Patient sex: M
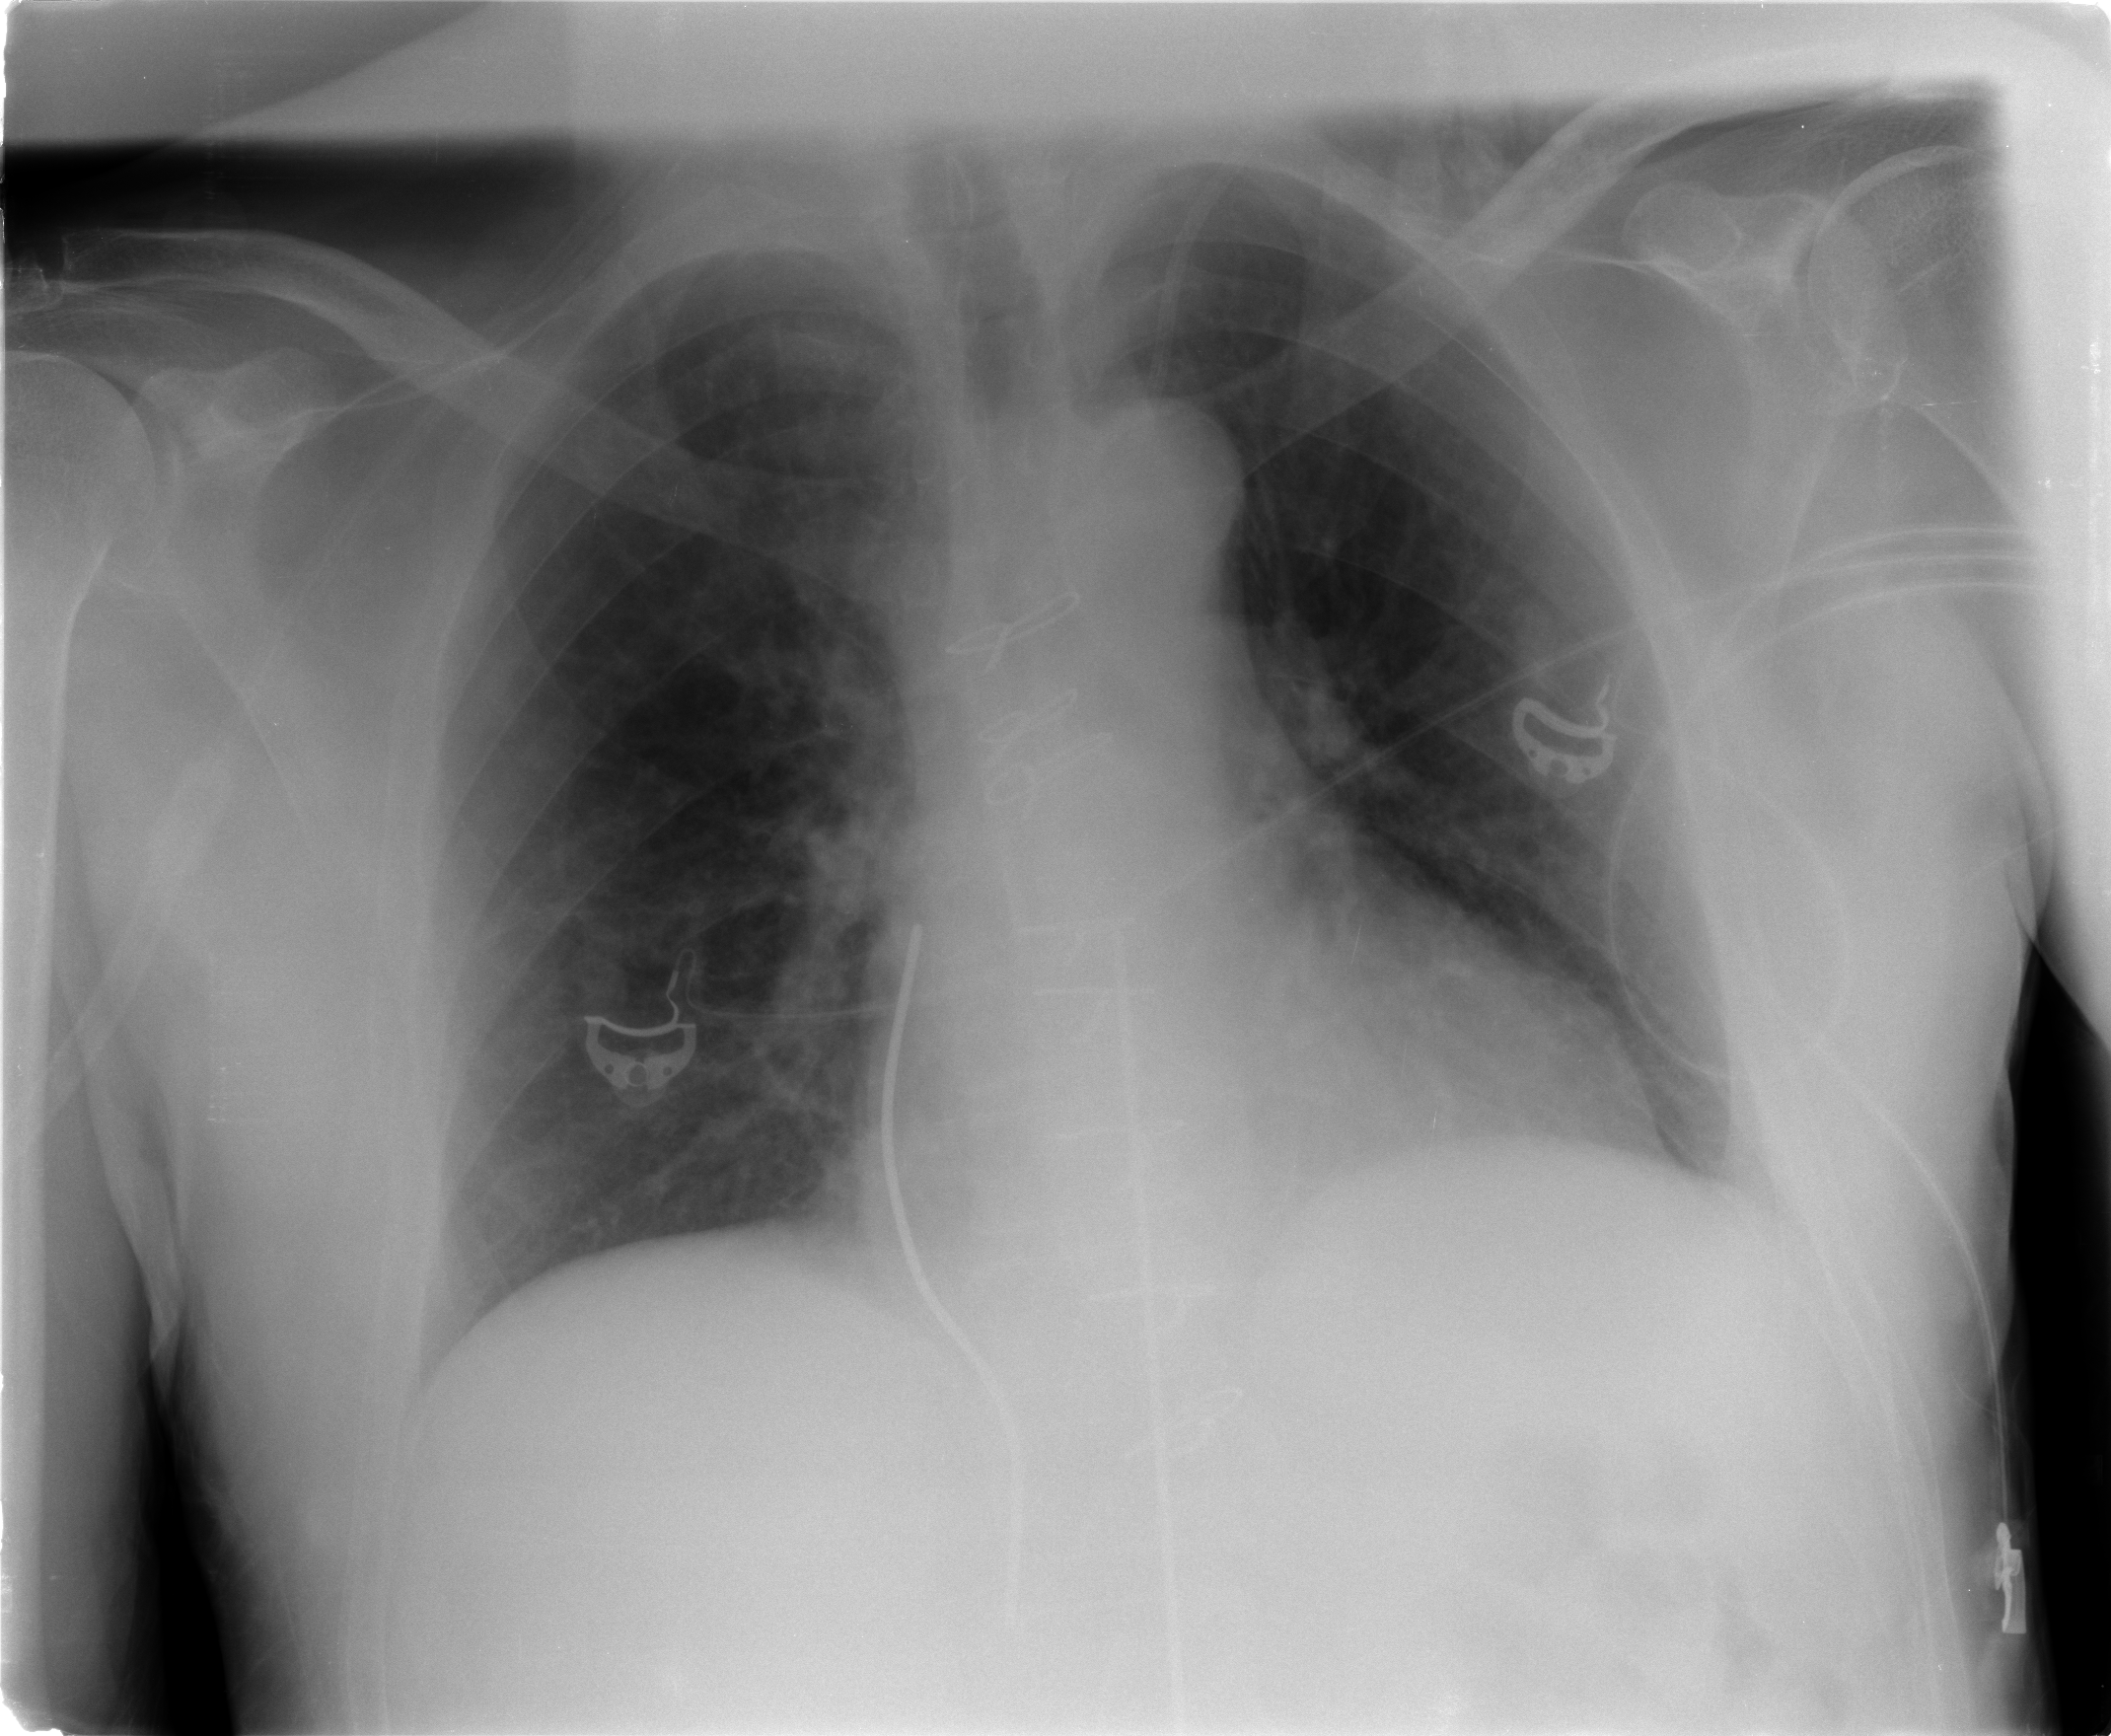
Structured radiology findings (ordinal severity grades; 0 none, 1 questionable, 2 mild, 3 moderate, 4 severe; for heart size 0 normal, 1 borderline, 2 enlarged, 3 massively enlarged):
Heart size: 1
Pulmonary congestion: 2
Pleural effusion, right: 0
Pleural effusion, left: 0
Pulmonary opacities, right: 0
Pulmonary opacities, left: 0
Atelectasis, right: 0
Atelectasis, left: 0